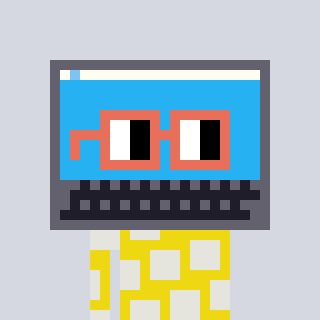
a pixel art character with square orange glasses, a laptop-shaped head and a yellow-colored body on a cool background